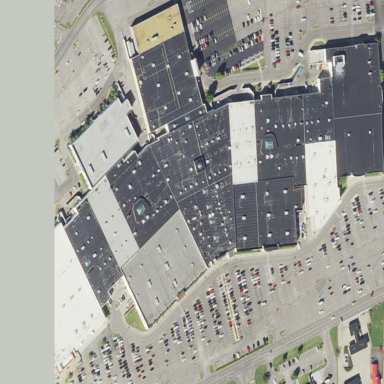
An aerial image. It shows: Mall building.